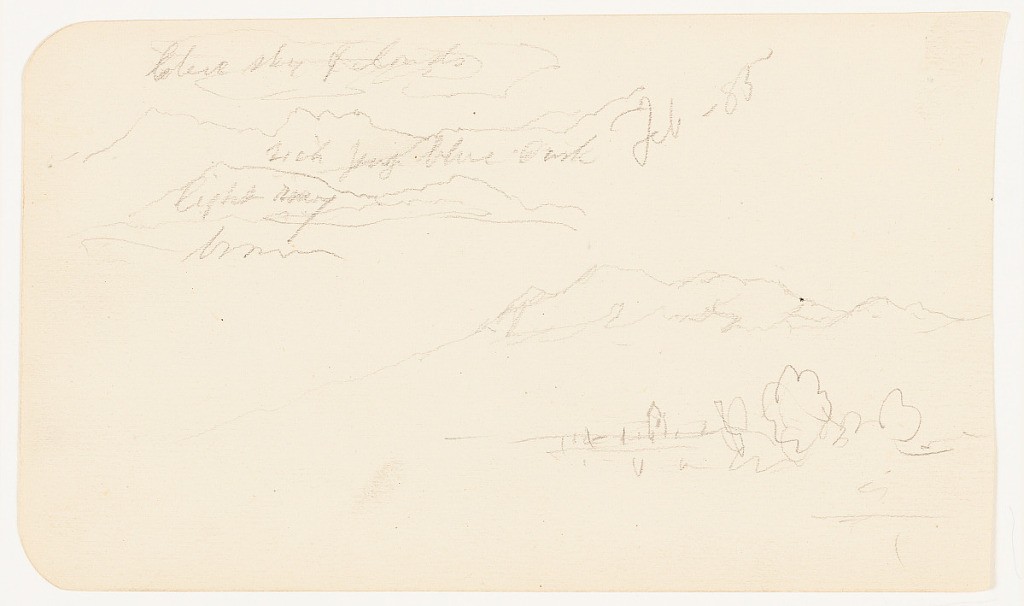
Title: Mountain Views from Cuautla, Mexico
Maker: Frederic Edwin Church, American, 1826–1900
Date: February 1885
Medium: Graphite on off-white wove paper; verso: graphite
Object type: drawing
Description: Landscape sketch showing views of mountains from Cuautla, Mexico. At upper left, a view of overlapping, rugged mountain ranges is visible. At center right, the craggy peaks of the stratovolcano Iztaccihuatl are shown behind a church, rail station, or other tall building in Cuautla, with trees loosely rendered at right.

Verso: Landscape sketch showing an indistinct view of rolling terrain and possibly a water feature in Mexico, with a faint sketch of a crouching horse. In the foreground at center, a series of stacked, horizontal lines might suggest a river. In the background, a rolling mountain range stretches across the horizon, viewed beyond an indistinct middle distance. Superimposed over this view at center is a faint, loose sketch of a crouching horse facing left.